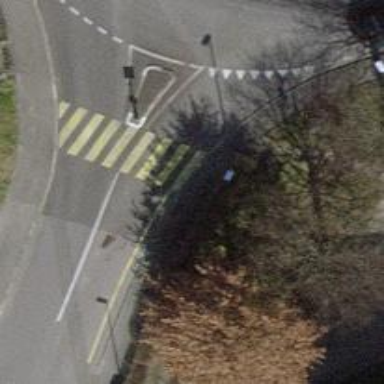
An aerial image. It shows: Marked road crossing with pedestrian island.